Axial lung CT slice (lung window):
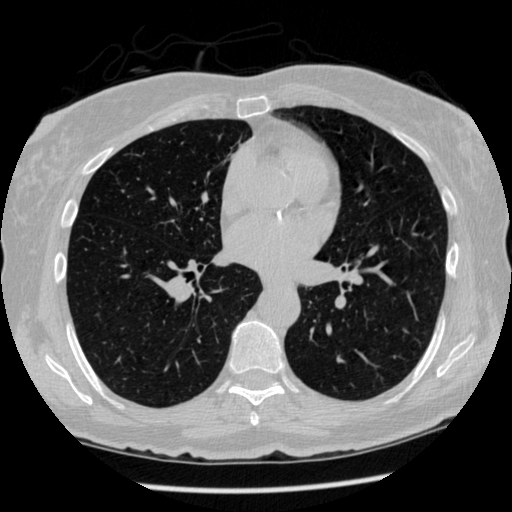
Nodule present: no